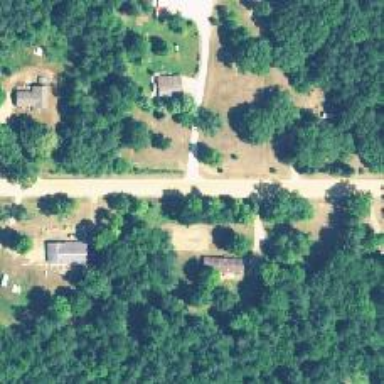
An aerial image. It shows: Residential road.